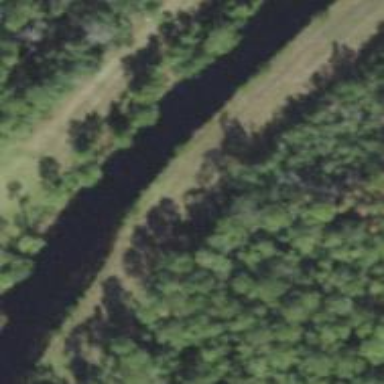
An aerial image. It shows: Canal.